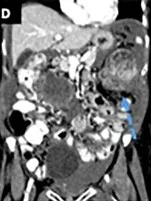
Patient 2. A contrast-enhanced CT of the abdomen and pelvis obtained 23 months after starting pazopanib (D) and shows a new large enhancing solid and cystic left upper quadrant mass (dashed arrow) suggesting progression of disease.
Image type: radiology (ct)